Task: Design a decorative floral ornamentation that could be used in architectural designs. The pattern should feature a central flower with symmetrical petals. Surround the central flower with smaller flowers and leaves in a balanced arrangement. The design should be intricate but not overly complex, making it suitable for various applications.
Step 490:
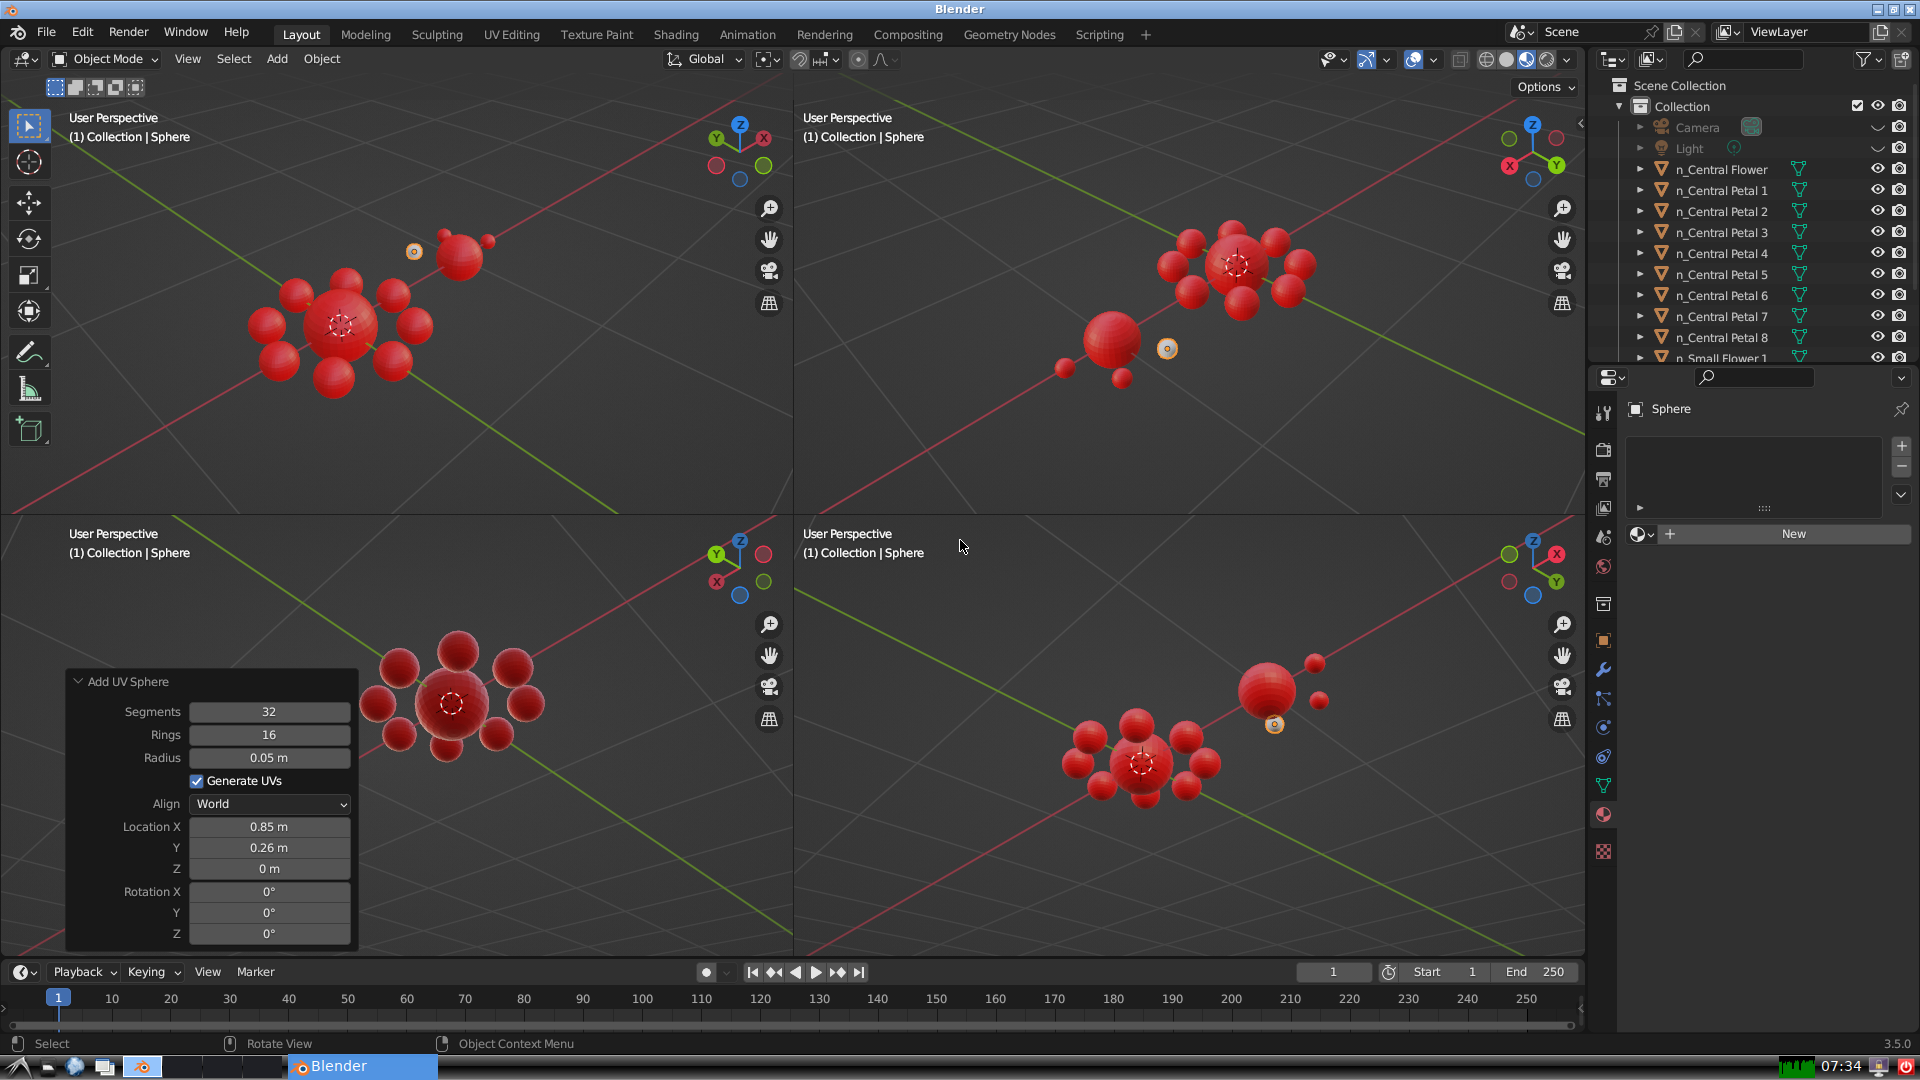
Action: {"key_press": ['Ctrl, Home']}